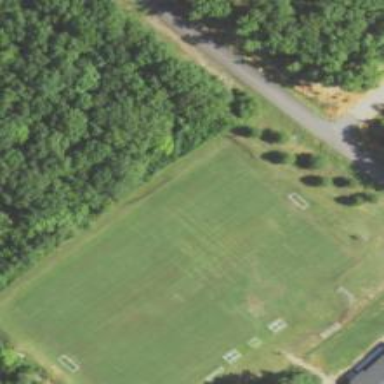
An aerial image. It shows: Soccer pitch with grass surface for leisure and sports.